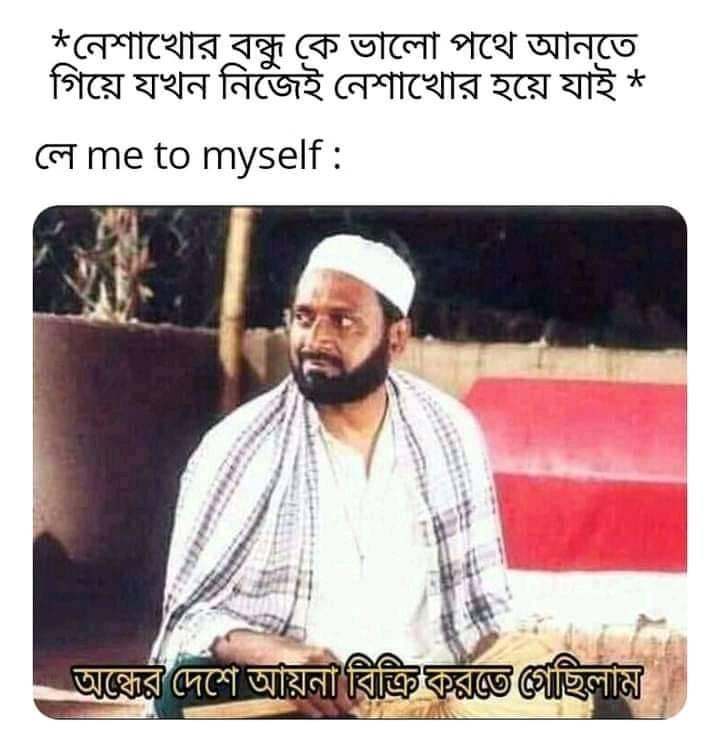
Caption: *নেশাখোর বন্ধু কে ভালো পথে আনতে গিয়ে যখন নিজেই নেশাখোর হয়ে যাই *   লে me to myself :   অন্ধের দেশে আয়না বিক্রি করতে গেছিলাম
Label: non-hate